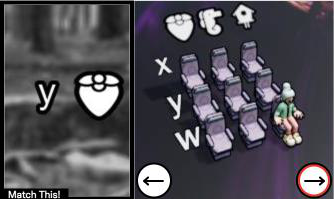
Task: seats
Answer: no